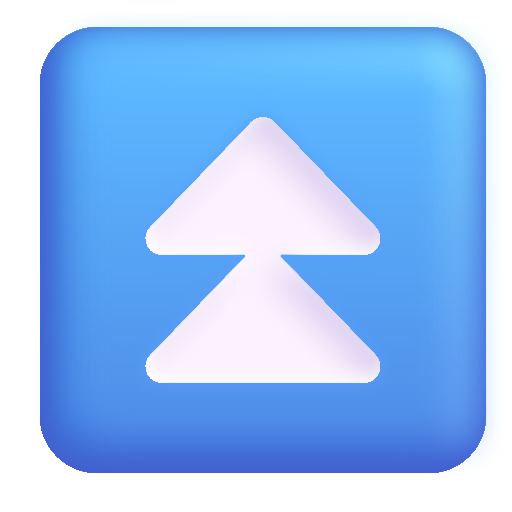
fast up button color